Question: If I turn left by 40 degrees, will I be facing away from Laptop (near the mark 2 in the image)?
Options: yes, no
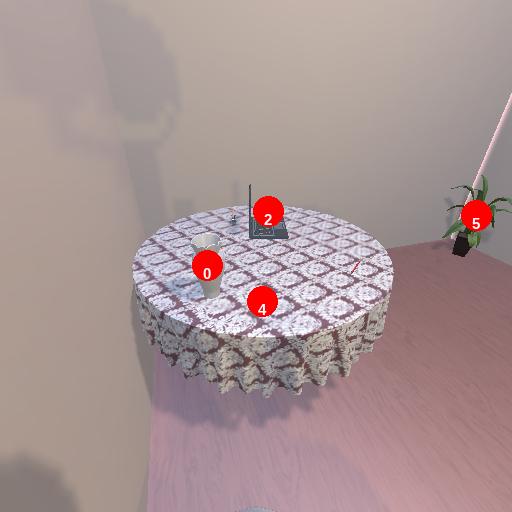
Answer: yes